Question: I'm not sure about how I should do the declaration of the model for a collection resource on swagger.
The <URL> is missing some examples, so I'm guessing something like this:
'''
Class:
required:
- id
- name
properties:
id:
type: string
name:
type: string
ClassList:
type: array
items:
type:
schema:
$ref: Class
'''
Then swagger editor shows the following generated documentation:

Is it correct?
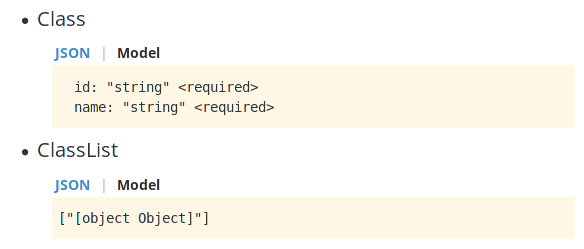
Answer: I think you got the answer to this one already, but even for the sake of documentation:
'''
ClassList:
type: array
items:
$ref: #/definitions/Class
'''